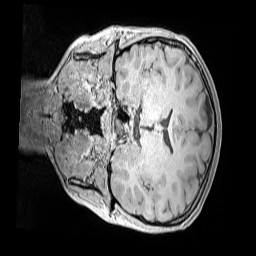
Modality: MP2RAGE
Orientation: coronal
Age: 11
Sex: male
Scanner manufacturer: siemens
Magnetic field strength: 3 T
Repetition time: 4 s
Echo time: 0.00299 s